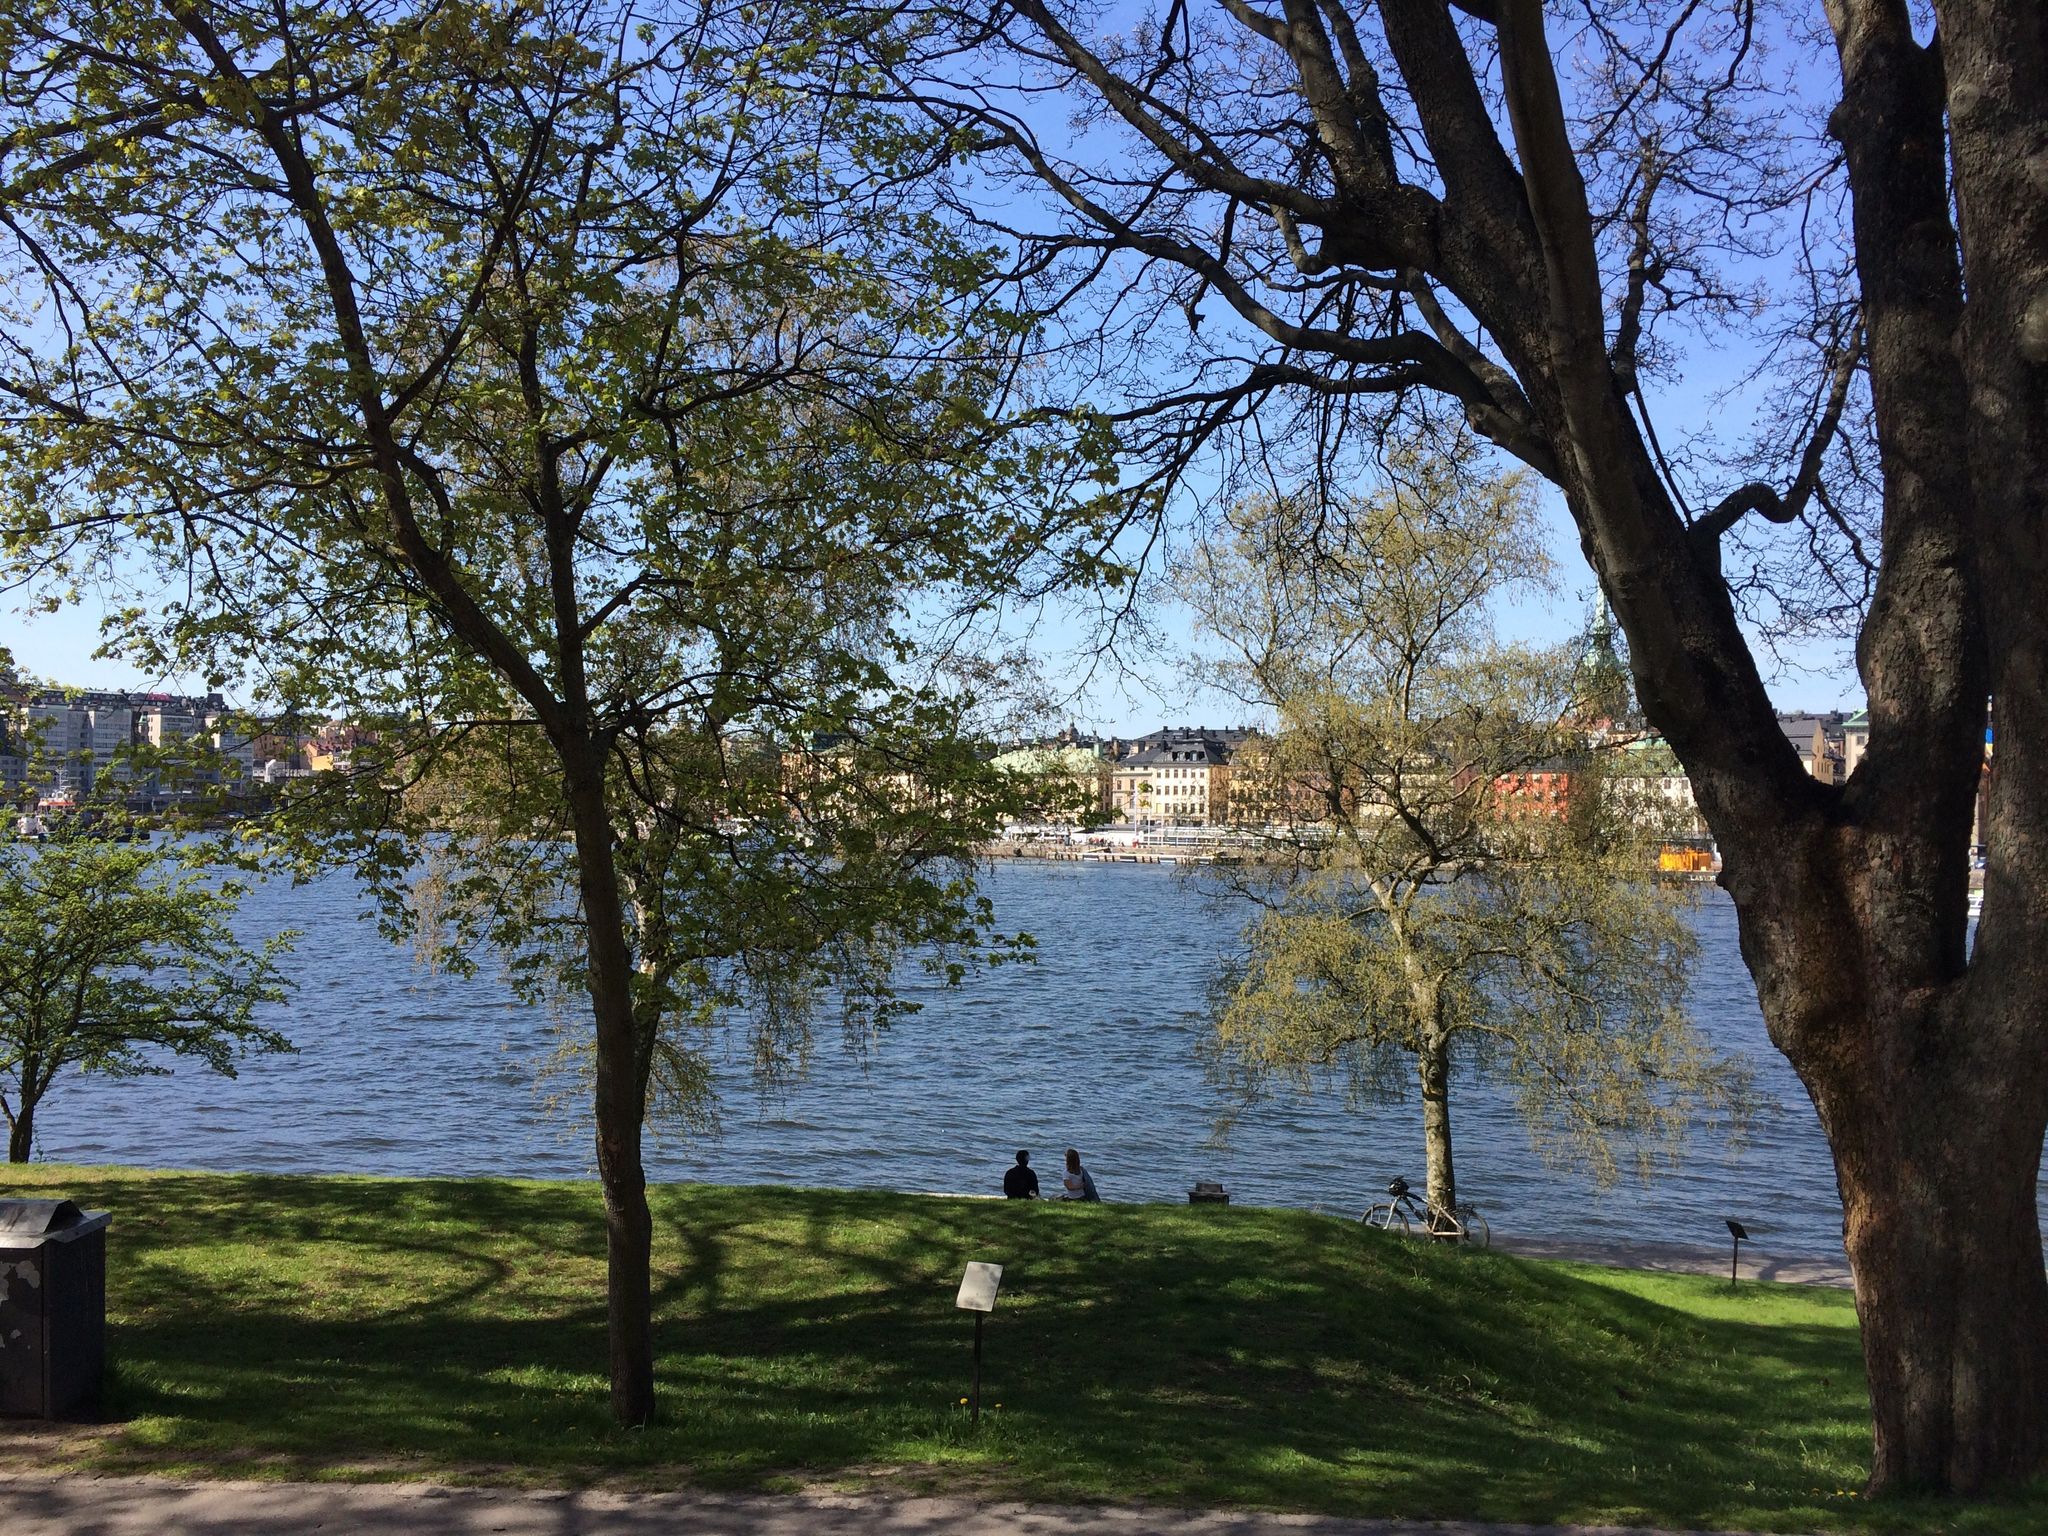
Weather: clear
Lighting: day
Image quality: slightly poor
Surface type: walking surface
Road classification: footway, residential
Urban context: urban centre
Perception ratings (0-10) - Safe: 5.19, Lively: 4.92, Beautiful: 6.26, Boring: 5.48, Depressing: 3.9, Wealthy: 5.88